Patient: sex M, age 66
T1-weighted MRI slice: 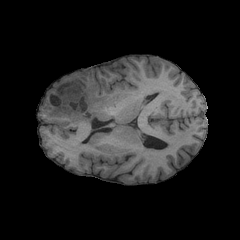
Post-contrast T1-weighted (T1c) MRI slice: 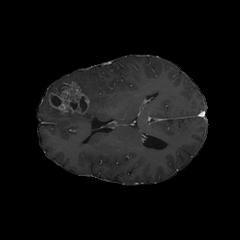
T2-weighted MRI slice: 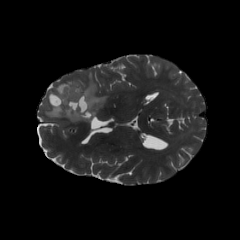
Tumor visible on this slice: yes
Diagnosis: Glioblastoma, IDH-wildtype
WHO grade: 4